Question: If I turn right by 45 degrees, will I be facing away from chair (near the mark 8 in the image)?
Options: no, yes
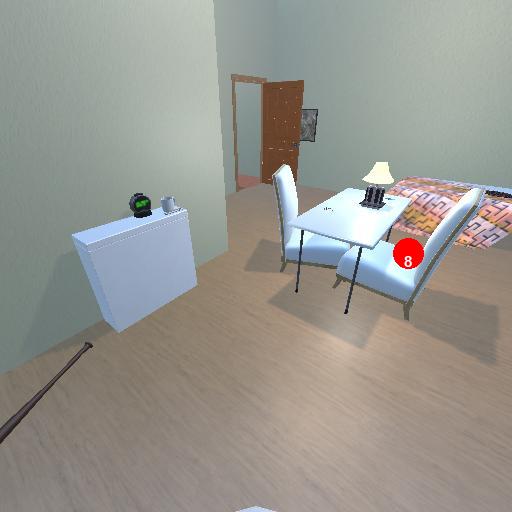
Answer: no